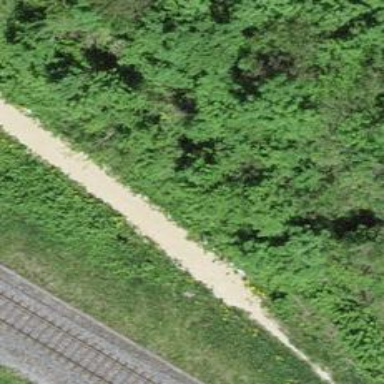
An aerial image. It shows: Gravel track with grade4 tracktype.